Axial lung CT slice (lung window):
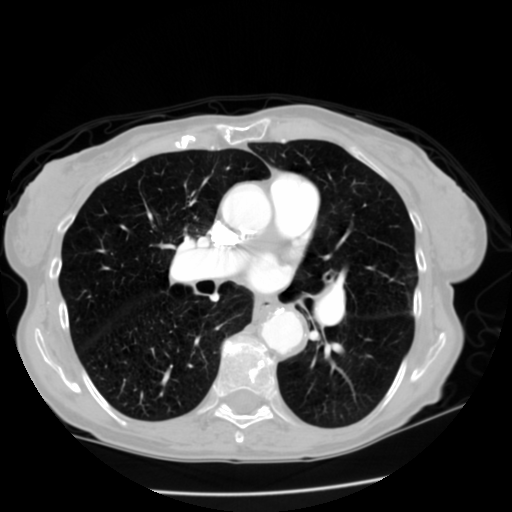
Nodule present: no